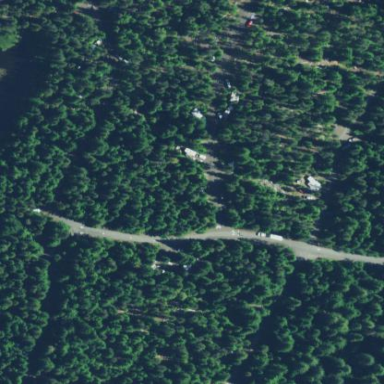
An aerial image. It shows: Campsite designated for tourism.